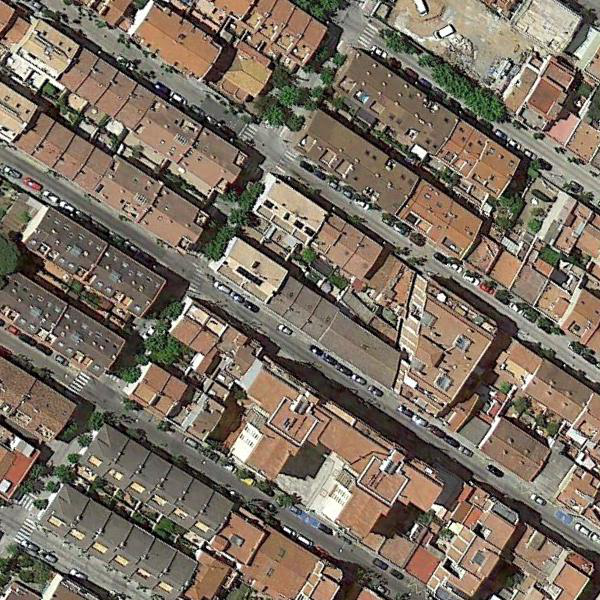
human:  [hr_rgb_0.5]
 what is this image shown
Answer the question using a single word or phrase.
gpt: dense residential